Question:
If you take a look at those red circled areas, you can see that the axis is overflowing on the bottom left corner, and that there are axis ticks on the top of the Y axis and end of the X axis.
The only custom CSS I have for the axis and the c3 chart config:
'''
.tick line {
display: none;
}
var rateConfig = {
bindto: '#line-chart',
data: {
x: 'date',
xFormat: '%m%d',
columns: [],
},
legend: {
show: false,
},
point: {
r: 4,
},
axis: {
y: {
tick: {
format: function (d) { return d + '%'; },
count: 5,
},
max: 100,
padding: {
top: 0,
bottom: 0,
},
},
x: {
type: 'timeseries',
tick: {
culling: false,
},
},
},
color: {
pattern: [colors['Rate1'], colors['Rate2'], colors['Rate3']],
},
grid: {
y: {
lines: [
{value: 25},
{value: 50},
{value: 75},
{value: 100},
],
},
},
'''
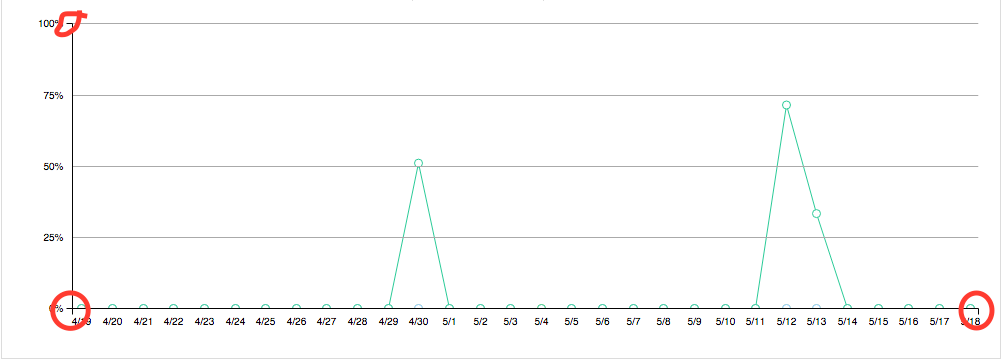
Answer: Take a look at this:
<URL>
You just need to alter the call to rateConfig like this:
'''
....
axis: {
y: {
tick: {
format: function (d) { return d + '%'; },
count: 5,
outer: false
},
max: 100,
padding: {
top: 0,
bottom: 0
}
},
x: {
type: 'timeseries',
tick: {
culling: false,
outer: false
}
}
},
....
'''
Notice the addition of 'outer: false' to both the x and y ticks.